Question: Based on IBM documentation, I wrote a jython script that adds shared libs to an existing application.
'''
# Application name
app = sys.argv[0]
dep = AdminConfig.getid('/Deployment:' + app + '/')
depObject = AdminConfig.showAttribute(dep, 'deployedObject')
classldr = AdminConfig.showAttribute(depObject, 'classloader')
for x in range(1, len(sys.argv)):
AdminConfig.create('LibraryRef', classldr,
[['libraryName', sys.argv[x]], ['sharedClassloader', 'true']])
AdminConfig.save()
'''
Unfortunately, this is setting the shared library only for the application and not for the modules. How could I achieve setting the libraries for both ?
I tried to get the modules of an application but I cannot get the classloader of it.

BTW, what is the 'sharedClassloader' attributes used for ?
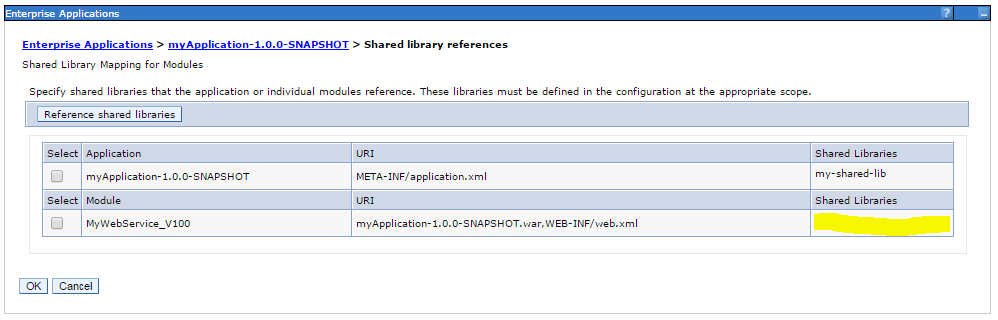
Answer: Well, here is the working script 'addSharedLibrary.py <application-name> shared-lib [shared-lib...]'
'''
def addSharedLibrary(holder):
classldr = AdminConfig.showAttribute(holder, 'classloader')
for x in range(1, len(sys.argv)):
AdminConfig.create('LibraryRef', classldr, [['libraryName', sys.argv[x]], ['sharedClassloader', 'true']])
def handleWebModules(applicationName):
webModules = AdminConfig.list('WebModuleDeployment').split('
')
for webModule in webModules:
if (webModule.find(applicationName) != -1):
print 'Setting for ' + webModule
addSharedLibrary(webModule)
dep = AdminConfig.getid('/Deployment:' + sys.argv[0] + '/')
addSharedLibrary(AdminConfig.showAttribute(dep, 'deployedObject'))
handleWebModules(app)
AdminConfig.save()
'''